Field crop: maize
Growth stage: 2
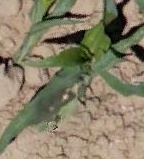
Species: maize